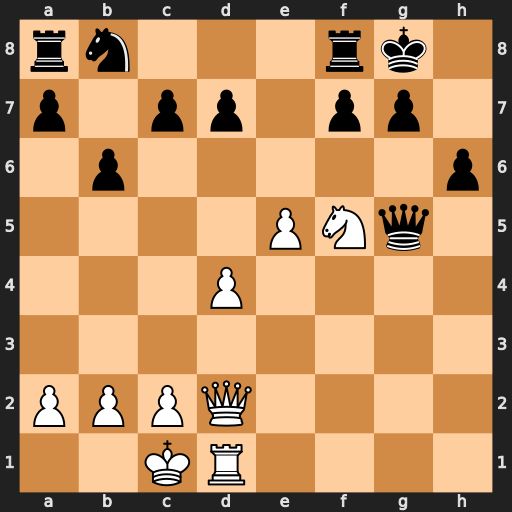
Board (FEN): rn3rk1/p1pp1pp1/1p5p/4PNq1/3P4/8/PPPQ4/2KR4
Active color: w
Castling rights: -
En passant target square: -
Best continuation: Qxg5 hxg5 Ne7+ Kh7 Rh1#